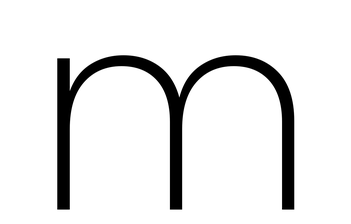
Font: Poppins-ExtraLight